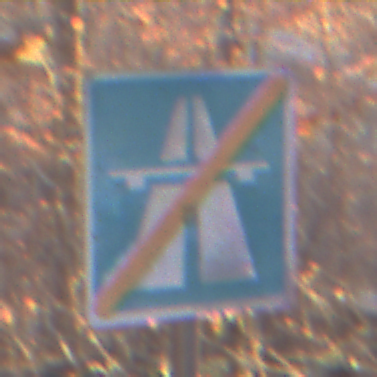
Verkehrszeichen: EndeAutbahn
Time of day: SunriseSunset
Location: Outdoor (Nature)
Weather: Clear
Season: Autumn
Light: Natural